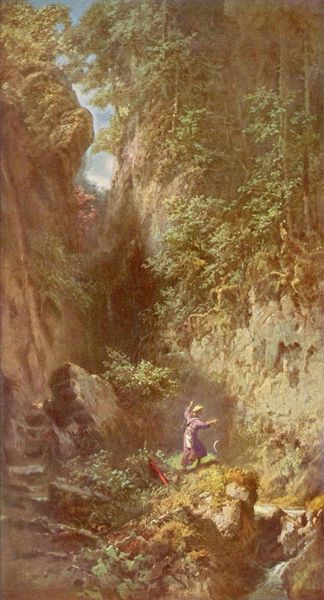
Titel: Forellenangler
Künstler: Carl Spitzweg
Institution: Privatsammlung
Schlagwörter: baum, berg, blau, blätter, dunkel, felsen, gemälde, himmel, kopf, mann, schatten, vogel, wasser, weiß, wolken, bäume, fluss, grün, impressionismus, landschaft, menschen, mädchen, ufer, äste, bewegung, braun, frau, hell, holz, hut, kleid, licht, gras, rot, weg, beige, malerei, tanz, wand, arme, mensch, stein, steine, hände, öl, ast, bach, einsamkeit, erde, hügel, natur, strauch, busch, büsche, gebüsch, sonne, sträucher, figur, kind, personen, blatt, person, pflanzen, tal, wald, sprung, sommer, enge, naturalismus, stab, fahne, abhang, laufen, lehm, berge, fels, felswand, gebirge, hang, sonnenlicht, dunst, lila, nebel, violett, schlucht, steil, idylle, böschung, romantik, angst, stämme, wild, lichteinfall, junge, hoch, frühling, flucht, wände, spiel, eng, spitzweg, mond, höhe, alpen, idyllisch, moos, abgrund, gefahr, dynamik, angel, gestalten, fisch, wurzeln, mensche, romantisch, springen, wanderer, märchen, sonnenschein, wildnis, kluft, fließen, schwind, sdfg, waldlandschaft, bergbach, klamm, wildbach, angler, schroff, angeln, fischen, magie, max, tein, fischfang, figu, ergebenheit, zauber, romatik, werg, geg, abang, büsches, grün himmel durchblick, steinb, 3, eg, g, a, e, sdf, 34, fischfankg, dfg, sdg, aadfs, ergrb, wegwrtg, wetg435g, 4g3, rgt45g, g24weg, 5tweg, 25gwetg, 25g, 4gewg5, gw4g, 45g, 4g, w4gw4, 5gw4, 5g, w45g, wg45w, w4g, 5gw4g, tgsdfgwg, egt, g4g, tg3, g3, gtg, 4t, efg, gef, gefg, ef4tg, 45ghrtg, uik, zjng, zuj, 7ikjk7, kzk, jk7uj, m7uinzk, 7jizjkukzz, ukju